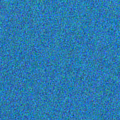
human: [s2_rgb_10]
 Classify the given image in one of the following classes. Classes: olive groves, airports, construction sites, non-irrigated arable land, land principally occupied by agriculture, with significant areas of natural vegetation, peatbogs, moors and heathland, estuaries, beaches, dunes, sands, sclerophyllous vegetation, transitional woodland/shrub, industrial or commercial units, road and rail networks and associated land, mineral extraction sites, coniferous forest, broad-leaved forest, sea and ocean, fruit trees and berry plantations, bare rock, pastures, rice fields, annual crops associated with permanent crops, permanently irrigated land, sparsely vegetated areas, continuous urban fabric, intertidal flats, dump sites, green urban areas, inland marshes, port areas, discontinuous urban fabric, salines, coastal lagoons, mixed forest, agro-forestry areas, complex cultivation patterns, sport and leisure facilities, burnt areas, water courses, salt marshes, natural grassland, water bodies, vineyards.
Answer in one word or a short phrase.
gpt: sea and ocean